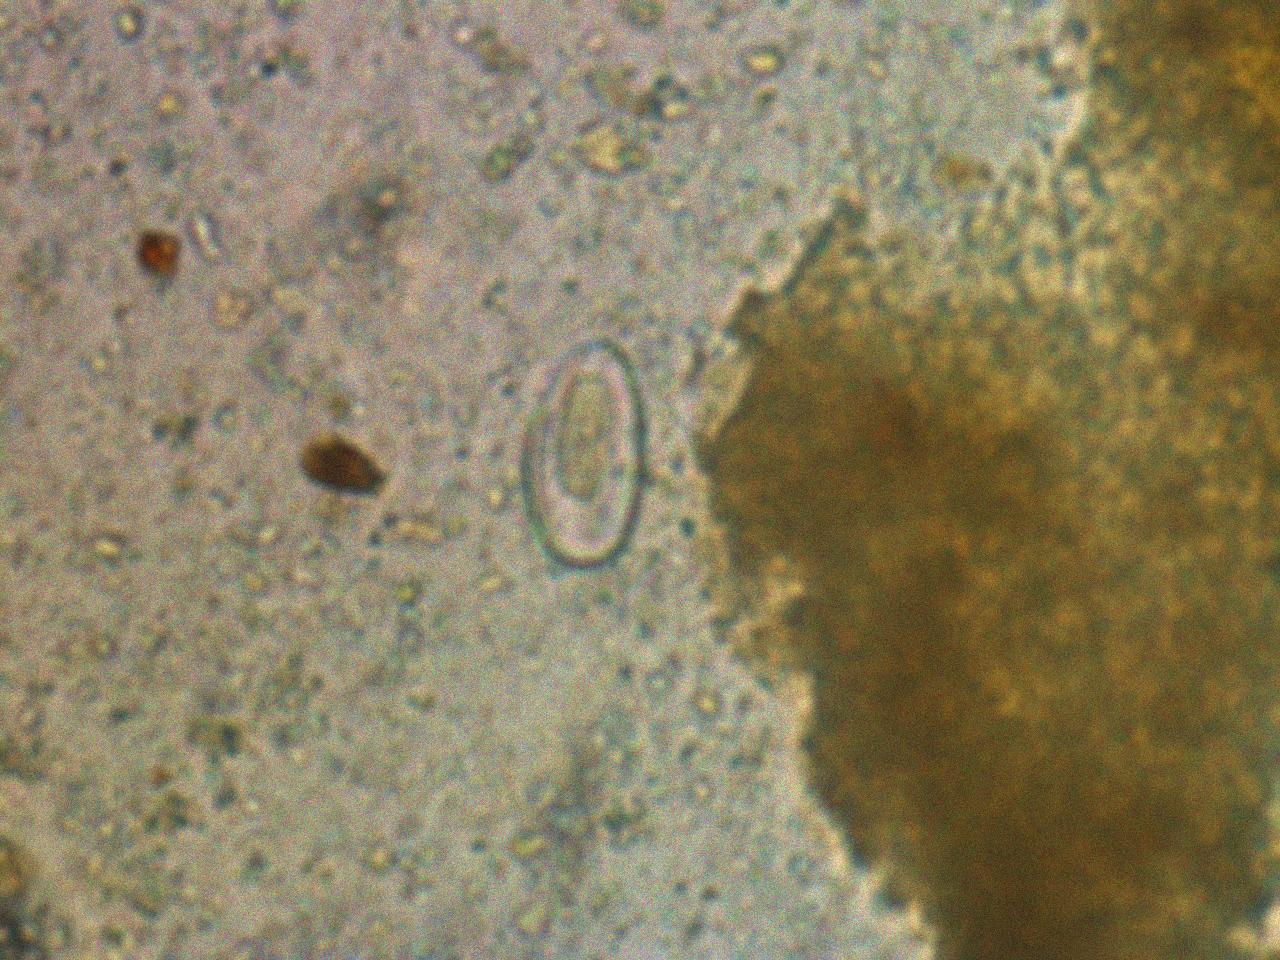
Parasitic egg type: Enterobius vermicularis